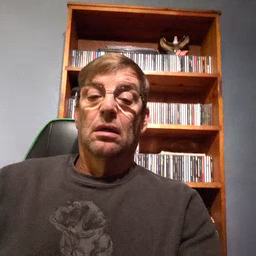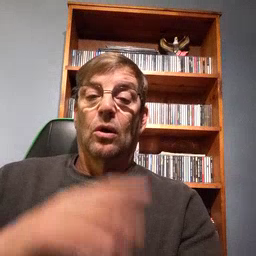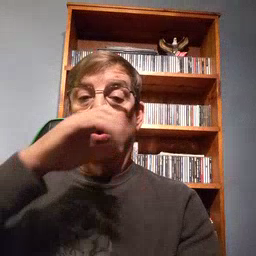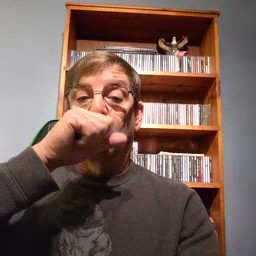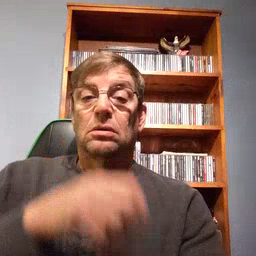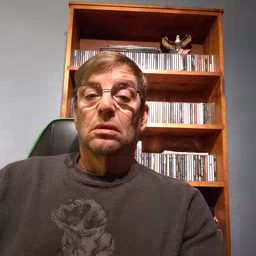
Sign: orange